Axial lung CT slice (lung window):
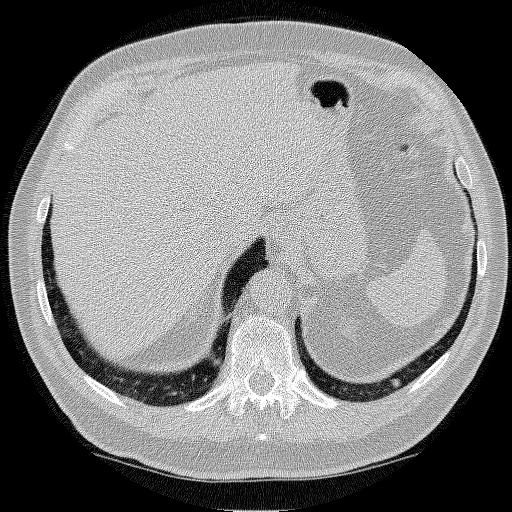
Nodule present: no